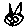
Label: cat